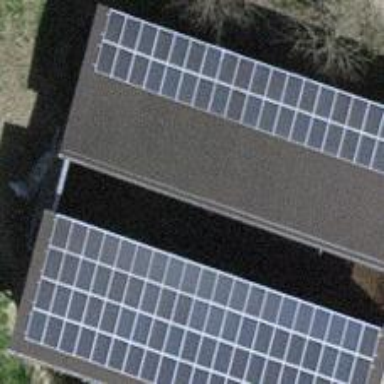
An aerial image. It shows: Solar power generator.